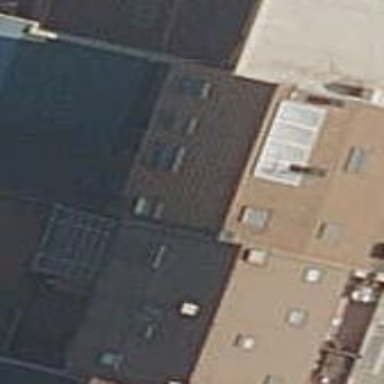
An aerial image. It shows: Image showing building with apartments.